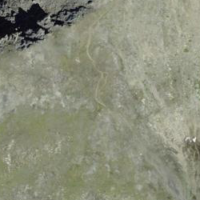
EUNIS habitat code: 48
Species observed at this site:
Silene acaulis
Ranunculus glacialis
Saxifraga androsacea
Sempervivum montanum